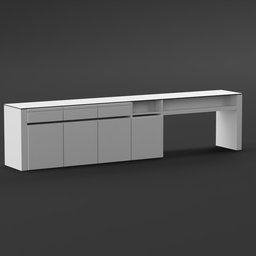
Label: furniture